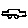
Label: car